Interaction volume radius: 5 \u00c5
Interaction volume height: 30 \u00c5
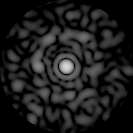
Disorder parameter: 0.8655